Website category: sports
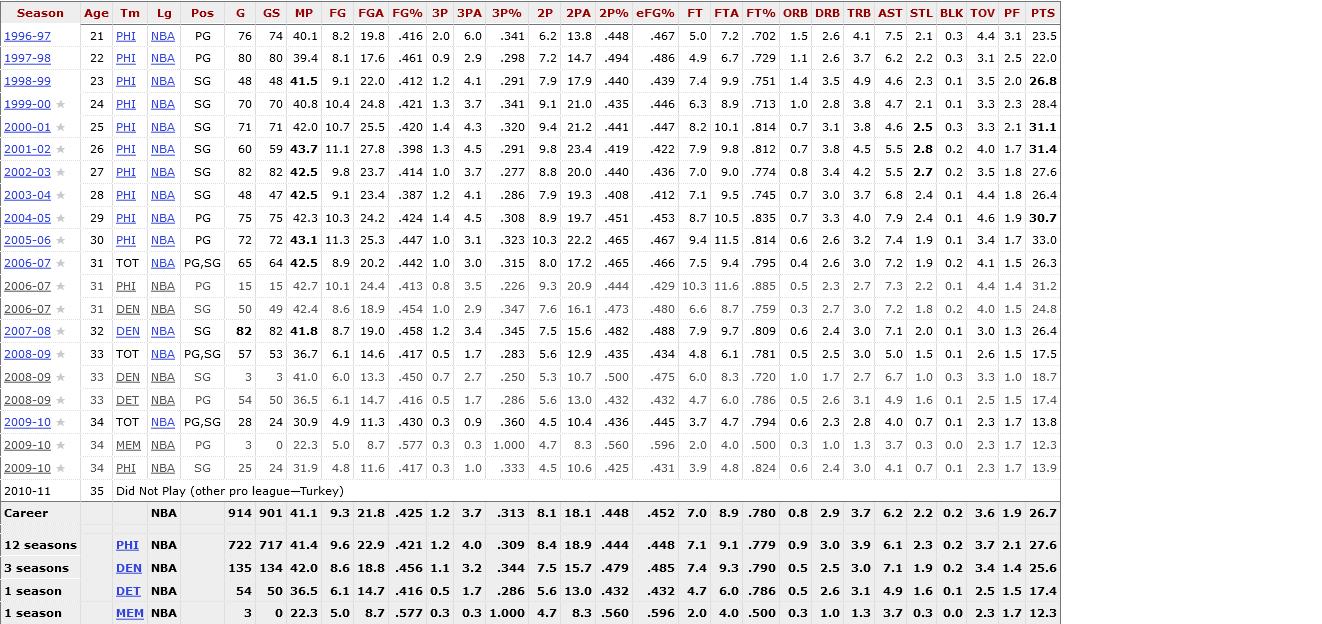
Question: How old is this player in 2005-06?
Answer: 30

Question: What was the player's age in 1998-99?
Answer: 23

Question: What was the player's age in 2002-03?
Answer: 27

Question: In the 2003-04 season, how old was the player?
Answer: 28

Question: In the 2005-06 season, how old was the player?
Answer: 30

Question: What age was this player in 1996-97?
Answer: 21

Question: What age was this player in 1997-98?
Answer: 22

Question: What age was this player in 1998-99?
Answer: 23

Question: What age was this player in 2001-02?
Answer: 26

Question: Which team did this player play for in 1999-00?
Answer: PHI

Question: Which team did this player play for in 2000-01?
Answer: PHI

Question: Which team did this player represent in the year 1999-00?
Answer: PHI

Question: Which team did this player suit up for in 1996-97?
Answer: PHI

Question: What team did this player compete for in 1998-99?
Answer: PHI

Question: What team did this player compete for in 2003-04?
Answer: PHI

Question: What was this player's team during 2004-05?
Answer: PHI

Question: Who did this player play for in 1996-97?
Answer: PHI

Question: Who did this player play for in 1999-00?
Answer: PHI

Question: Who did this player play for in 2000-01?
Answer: PHI

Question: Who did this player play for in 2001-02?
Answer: PHI

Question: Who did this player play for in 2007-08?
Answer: DEN

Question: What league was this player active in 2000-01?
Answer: NBA

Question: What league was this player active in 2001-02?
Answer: NBA

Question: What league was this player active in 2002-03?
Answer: NBA

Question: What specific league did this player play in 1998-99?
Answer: NBA

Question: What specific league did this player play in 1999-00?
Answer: NBA

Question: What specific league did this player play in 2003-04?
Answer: NBA

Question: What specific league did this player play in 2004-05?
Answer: NBA

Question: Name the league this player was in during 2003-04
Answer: NBA

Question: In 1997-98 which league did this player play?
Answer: NBA

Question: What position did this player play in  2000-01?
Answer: SG

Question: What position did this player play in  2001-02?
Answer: SG

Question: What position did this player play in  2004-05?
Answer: PG

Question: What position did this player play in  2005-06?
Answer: PG

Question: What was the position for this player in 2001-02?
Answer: SG

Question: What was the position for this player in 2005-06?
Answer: PG

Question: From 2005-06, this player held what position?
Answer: PG

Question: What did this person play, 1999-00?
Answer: SG

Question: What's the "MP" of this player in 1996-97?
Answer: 40.1

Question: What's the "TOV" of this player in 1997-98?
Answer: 3.1

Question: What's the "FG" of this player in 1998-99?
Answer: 9.1

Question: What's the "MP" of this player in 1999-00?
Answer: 40.8

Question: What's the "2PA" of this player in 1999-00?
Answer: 21.0

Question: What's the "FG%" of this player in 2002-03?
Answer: .414

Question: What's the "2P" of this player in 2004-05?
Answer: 8.9

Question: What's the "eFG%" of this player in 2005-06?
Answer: .467

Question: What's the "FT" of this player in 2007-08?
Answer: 7.9

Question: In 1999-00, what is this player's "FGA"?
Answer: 24.8

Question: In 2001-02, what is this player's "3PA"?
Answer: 4.5

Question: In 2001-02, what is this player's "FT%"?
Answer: .812

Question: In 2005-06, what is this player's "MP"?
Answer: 43.1

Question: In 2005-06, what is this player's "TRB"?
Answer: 3.2

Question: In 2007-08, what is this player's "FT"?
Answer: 7.9

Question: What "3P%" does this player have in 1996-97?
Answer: .341

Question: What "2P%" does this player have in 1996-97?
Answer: .448

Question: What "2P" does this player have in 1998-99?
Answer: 7.9

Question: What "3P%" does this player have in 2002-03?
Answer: .277

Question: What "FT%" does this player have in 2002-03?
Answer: .774

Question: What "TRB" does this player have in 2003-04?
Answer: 3.7

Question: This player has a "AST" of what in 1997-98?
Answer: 6.2

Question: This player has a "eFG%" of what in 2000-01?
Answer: .447

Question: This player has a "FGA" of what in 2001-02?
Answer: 27.8

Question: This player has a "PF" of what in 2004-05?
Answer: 1.9

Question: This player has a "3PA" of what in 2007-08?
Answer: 3.4